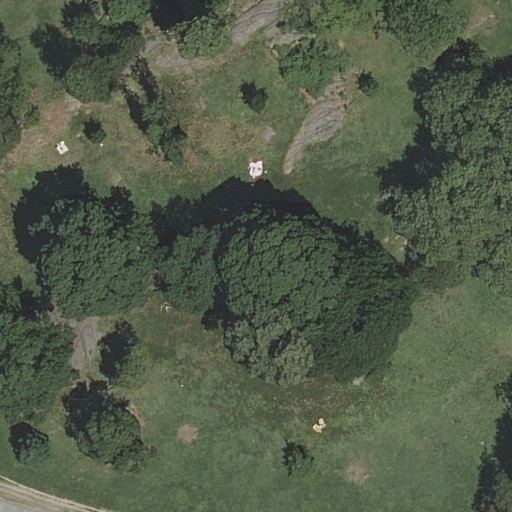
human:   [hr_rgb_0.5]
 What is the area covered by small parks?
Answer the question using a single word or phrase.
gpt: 0m2

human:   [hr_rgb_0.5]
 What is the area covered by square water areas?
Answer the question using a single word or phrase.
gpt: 0m2

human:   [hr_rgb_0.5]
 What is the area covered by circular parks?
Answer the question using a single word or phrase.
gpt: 0m2

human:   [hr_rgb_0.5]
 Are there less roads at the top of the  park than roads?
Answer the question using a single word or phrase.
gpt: yes

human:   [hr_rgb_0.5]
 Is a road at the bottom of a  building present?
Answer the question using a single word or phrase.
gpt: no

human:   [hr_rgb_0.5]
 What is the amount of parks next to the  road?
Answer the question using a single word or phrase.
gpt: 1

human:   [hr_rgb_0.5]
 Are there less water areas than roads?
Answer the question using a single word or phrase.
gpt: yes

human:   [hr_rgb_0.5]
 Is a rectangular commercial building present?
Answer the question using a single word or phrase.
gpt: no

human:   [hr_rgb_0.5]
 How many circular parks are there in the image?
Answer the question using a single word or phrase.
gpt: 0

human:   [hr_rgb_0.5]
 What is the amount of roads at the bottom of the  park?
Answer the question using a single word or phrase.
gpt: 1

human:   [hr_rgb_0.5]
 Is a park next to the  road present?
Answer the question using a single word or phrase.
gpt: yes

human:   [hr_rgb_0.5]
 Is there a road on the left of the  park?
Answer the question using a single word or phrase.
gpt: yes

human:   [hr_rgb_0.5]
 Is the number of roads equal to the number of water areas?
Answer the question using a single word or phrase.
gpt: no

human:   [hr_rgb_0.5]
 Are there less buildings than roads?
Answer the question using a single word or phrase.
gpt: yes

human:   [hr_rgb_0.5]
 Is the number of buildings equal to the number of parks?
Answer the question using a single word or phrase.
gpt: no

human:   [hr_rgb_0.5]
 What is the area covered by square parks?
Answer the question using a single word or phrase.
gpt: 0m2

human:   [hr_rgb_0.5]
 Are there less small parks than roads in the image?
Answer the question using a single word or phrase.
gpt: yes

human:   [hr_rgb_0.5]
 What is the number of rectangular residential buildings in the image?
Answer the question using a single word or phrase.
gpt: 0

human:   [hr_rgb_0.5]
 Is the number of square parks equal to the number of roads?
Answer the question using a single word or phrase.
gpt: no

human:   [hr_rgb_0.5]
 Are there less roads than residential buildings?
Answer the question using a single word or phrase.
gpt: no

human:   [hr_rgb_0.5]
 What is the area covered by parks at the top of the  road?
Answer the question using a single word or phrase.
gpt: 0m2

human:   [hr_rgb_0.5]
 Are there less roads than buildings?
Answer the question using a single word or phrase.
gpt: no

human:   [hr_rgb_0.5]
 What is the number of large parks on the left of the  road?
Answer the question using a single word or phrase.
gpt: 0

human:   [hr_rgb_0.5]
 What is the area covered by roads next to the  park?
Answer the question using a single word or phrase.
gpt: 0m2

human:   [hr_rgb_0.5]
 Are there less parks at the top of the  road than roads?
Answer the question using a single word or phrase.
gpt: yes

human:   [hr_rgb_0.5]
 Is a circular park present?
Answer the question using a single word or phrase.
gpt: no

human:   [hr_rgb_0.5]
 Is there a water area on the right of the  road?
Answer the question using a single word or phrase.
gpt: no

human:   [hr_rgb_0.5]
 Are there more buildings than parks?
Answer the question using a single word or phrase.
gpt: no

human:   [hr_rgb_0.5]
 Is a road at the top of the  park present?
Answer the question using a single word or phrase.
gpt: no

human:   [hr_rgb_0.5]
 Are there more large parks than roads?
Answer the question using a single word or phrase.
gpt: no

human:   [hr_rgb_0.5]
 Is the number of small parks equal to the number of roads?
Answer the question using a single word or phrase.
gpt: no

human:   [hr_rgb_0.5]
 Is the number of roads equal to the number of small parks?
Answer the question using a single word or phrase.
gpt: no

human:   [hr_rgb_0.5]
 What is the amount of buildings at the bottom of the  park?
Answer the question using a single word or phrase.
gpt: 0

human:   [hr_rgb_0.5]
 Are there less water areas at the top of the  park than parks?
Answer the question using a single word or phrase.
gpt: yes

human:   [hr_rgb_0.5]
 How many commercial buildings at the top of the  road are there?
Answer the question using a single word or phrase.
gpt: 0

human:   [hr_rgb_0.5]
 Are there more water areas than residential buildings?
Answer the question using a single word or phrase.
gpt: no